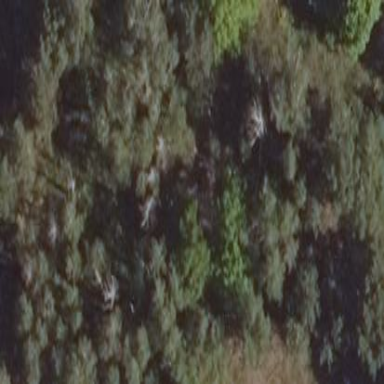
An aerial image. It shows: Patch of scrub vegetation.